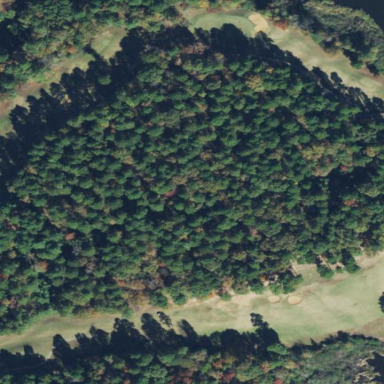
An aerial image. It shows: Rough grassy area used for golf.